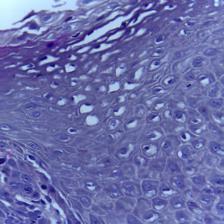
Diagnosis: Normal